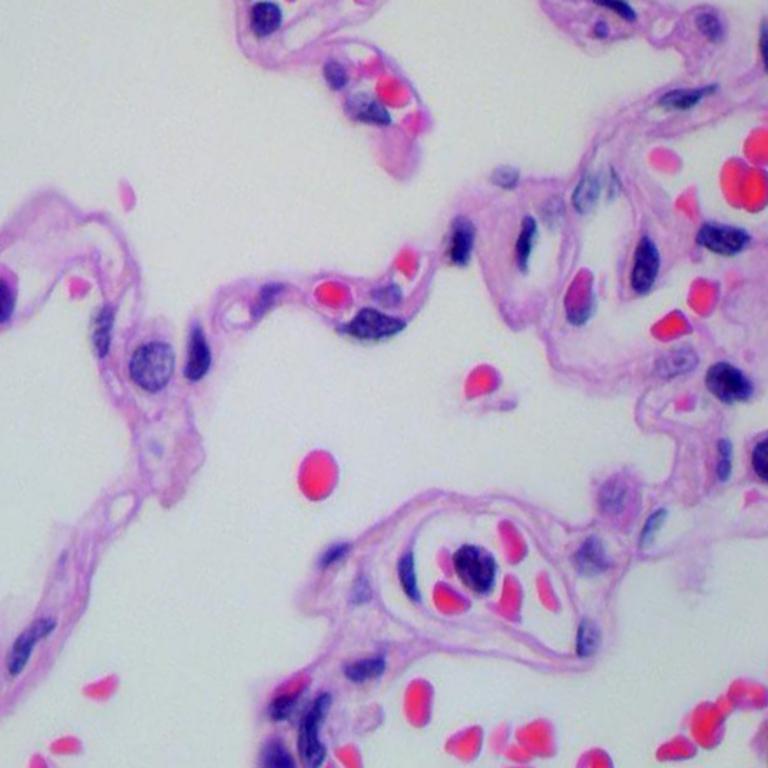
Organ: lung
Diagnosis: benign